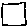
Label: square